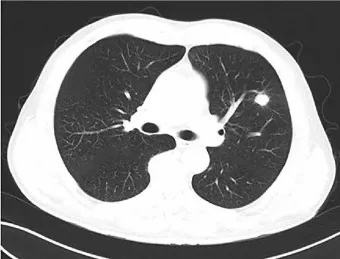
Tumor assessment during tislelizumab treatment. (B) After two cycles of induction treatment.
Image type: radiology (ct)